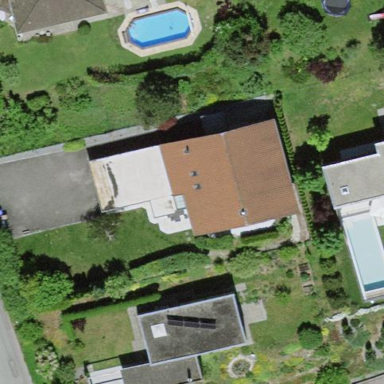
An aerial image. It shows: Residential building.